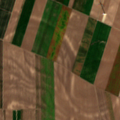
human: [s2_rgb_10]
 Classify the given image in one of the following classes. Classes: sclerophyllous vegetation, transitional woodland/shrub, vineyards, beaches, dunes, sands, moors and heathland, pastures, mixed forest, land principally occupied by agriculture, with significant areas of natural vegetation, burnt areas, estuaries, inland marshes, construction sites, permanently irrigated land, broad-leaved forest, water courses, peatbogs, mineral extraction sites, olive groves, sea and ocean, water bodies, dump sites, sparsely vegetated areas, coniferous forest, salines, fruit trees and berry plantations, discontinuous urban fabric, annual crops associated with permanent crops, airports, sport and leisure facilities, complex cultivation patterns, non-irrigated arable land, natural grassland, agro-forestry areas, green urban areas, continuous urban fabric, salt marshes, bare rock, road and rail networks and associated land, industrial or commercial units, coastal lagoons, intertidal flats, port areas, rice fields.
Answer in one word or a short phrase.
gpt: non-irrigated arable land